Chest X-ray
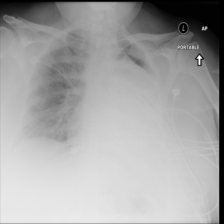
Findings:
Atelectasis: positive
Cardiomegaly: negative
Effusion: negative
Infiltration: negative
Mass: negative
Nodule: negative
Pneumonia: negative
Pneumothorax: positive
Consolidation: negative
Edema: negative
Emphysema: negative
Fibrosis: negative
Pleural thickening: negative
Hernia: negative